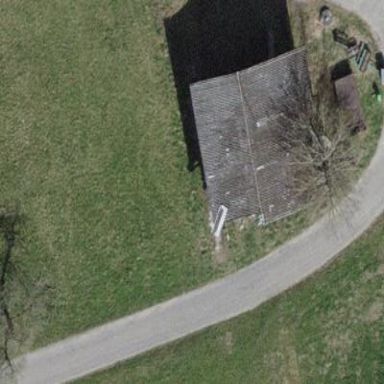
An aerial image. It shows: Shed building.